Question: I'm writing a Windows Phone 8 Universal app and would like to have a keyboard without suggestions and emoticons for the 'TextBox'. It was the default keyboard in Windows Phone 8 Silverlight, but in Universal Apps suggestions are displayed if you don't specify 'InputScope' (I believe it's defaults to 'Default').
I tried setting InputScope to 'Default', 'Url', and 'Search' with no luck. Most of the values from Silverlight (<URL> don't work either.
Desired keyboard (without suggestions, emoticons, and '.com' and '@' buttons):

How do I get such keyboard?
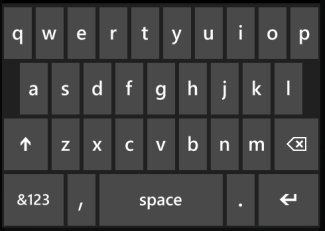
Answer: To turn suggestions off in a you can use
'''
IsTextPredictionEnabled="False"
'''